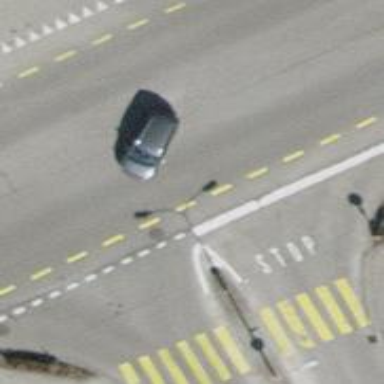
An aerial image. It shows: Asphalt road at the secondary link level.